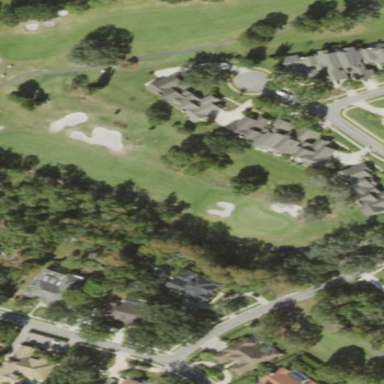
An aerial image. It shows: Golf fairway in the image.